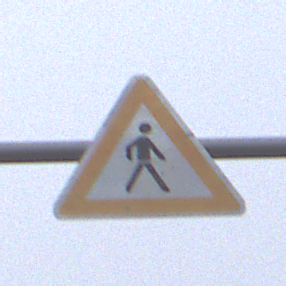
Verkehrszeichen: FussgaengerLinks
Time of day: MorningAfternoon
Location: Outdoor (RoadRail)
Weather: Overcast
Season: NotSpecified
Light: Natural